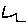
Label: zigzag